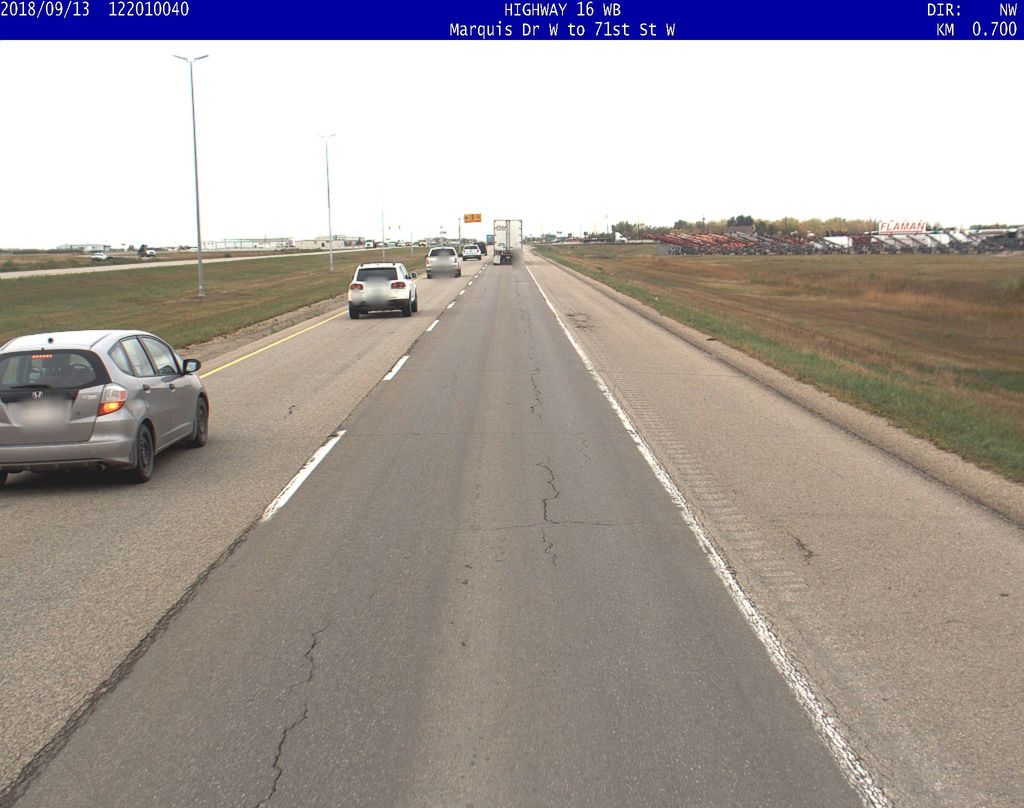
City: saskatoon